Question: I have recently installed DevExtreme (from the Dev Express website) as I was looking for a way to create a single solution for multiple mobile devices (this software allows that). Having created a 'Basic' Typescript project, I feel quite the idiot for not being able to get it to work!

However, I am having some difficulty replicating this for some of the devices. For example, the windows Phone does this automatically, whereas the IOS device doesn't, and remains 'normal'. :(
I followed the advise <URL>, and copied everything, but the textbox refuses to 'glow' for me!
'''
<script>
$(function () {
$("#glow-trigger").on('click', function (e) {
var glower = $('.glow');
window.setInterval(function () {
glower.toggleClass('active');
}, 1000);
});
});
</script>
'''
'''
.glow {
background-color: #ccc;
border: 1px solid transparent;
-webkit-transition: border 0.1s linear, box-shadow 0.1s linear;
-moz-transition: border 0.1s linear, box-shadow 0.1s linear;
transition: border 0.1s linear, box-shadow 0.1s linear;
}
.glow.active {
border-color: blue;
-webkit-box-shadow: 0 0 5px blue;
-moz-box-shadow: 0 0 5px blue;
box-shadow: 0 0 5px blue;
}
'''
'''
<div class="home-view" data-options="dxContent : { targetPlaceholder: 'content' } ">
<br />
<p class="hovertest">
<button id="myButton" onclick="sayHello()"> this is a button</button>
</p>
<br />
<h1>this is a heading</h1>
<br />
<h2>another heading</h2>
<br />
<a id="glow-trigger" href="#tomytextbox">Click Me</a>
<p>this is normal text</p><div data-bind="dxTextBox: {}"></div>
<div id="tomytextbox">
<input class="glow" type="text" />
</div>
<div data-bind="dxMultiView: { height: 300, items: [{ text: 'Drag me to left' }, { text: 'drag me to right' }] }"></div>
</div>
'''
If I am doing something stupidly wrong, please tell me!
Thanks :)
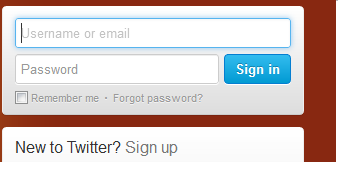
Answer: I hope this is What you wanted:
'''
.glow:focus { box-shadow: 0 0 5px rgba(81, 203, 238, 1);
padding: 3px 0px 3px 3px;
margin: 5px 1px 3px 0px;
border: 1px solid rgba(81, 203, 238, 1); }
'''
## Working Fiddel
As you commented it doesn't work on 'IOS'
I don't think it's prohibited to do that. Although I think Apple would recommend if it's necessary to mark the selected textfield, you should consider splitting your view into multiple screens. A single screen shouldn't get too cluttered.
However if in your case that's not possible or not wanted, the easiest way to achieve a 'glow-effect' would be this (modify the values as you see fit):
'''
#import <QuartzCore/QuartzCore.h>
textField.layer.masksToBounds = NO;
textField.layer.shadowColor = [[UIColor blueColor] CGColor];
textField.layer.shadowOffset = CGSizeZero;
textField.layer.shadowRadius = 10.0f;
textField.layer.shadowOpacity = 1.0;
'''
(Don't forget to add the Quarz Framework to your project)
It would look like this: